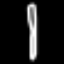
Label: pencil